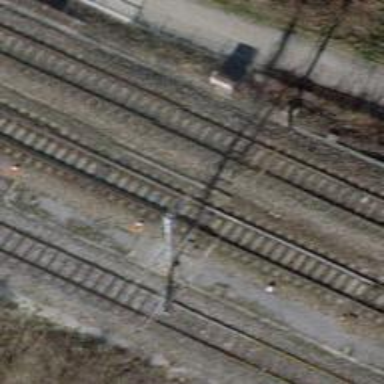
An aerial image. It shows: Single railway track with electrification through contact line.